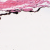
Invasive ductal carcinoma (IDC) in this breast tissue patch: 0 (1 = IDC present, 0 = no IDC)